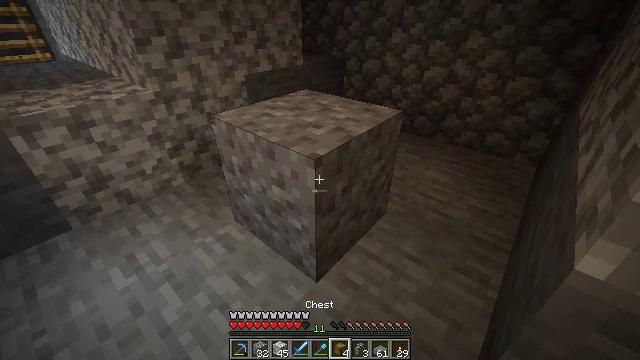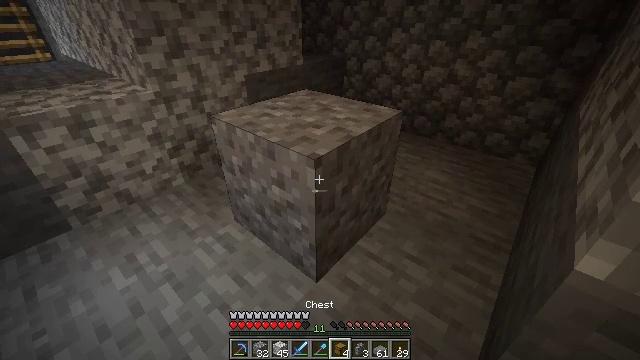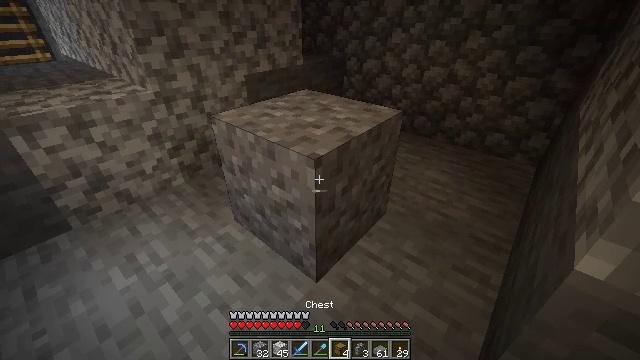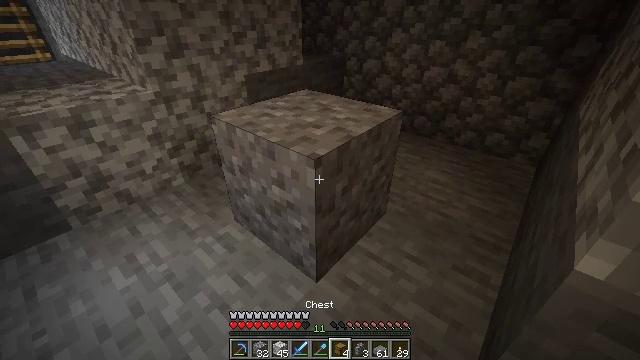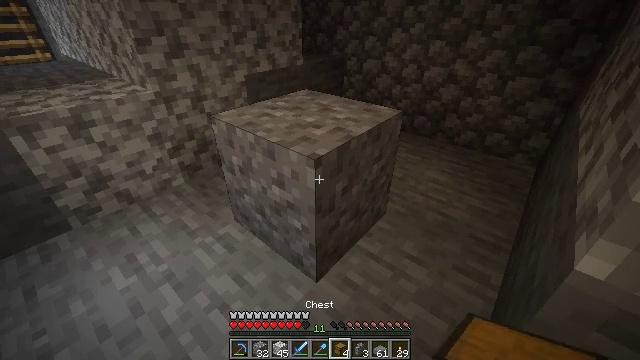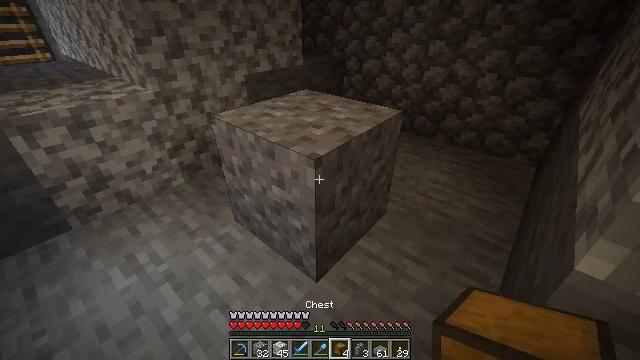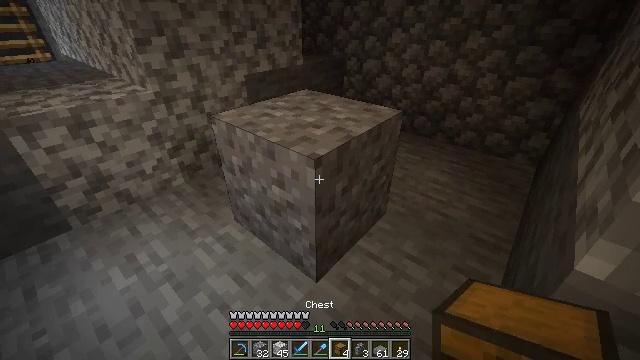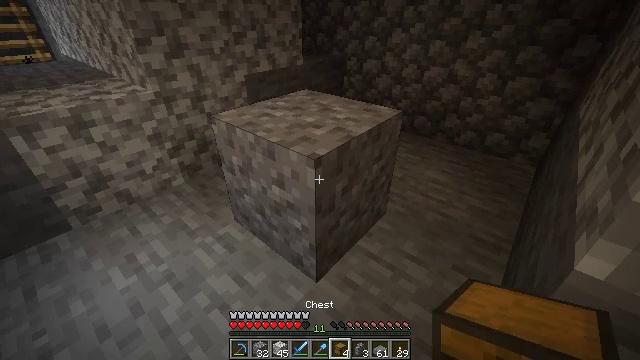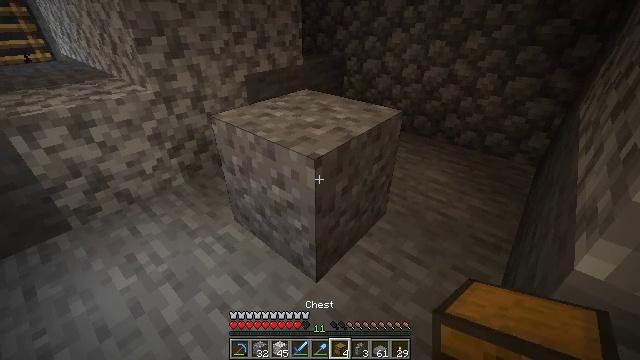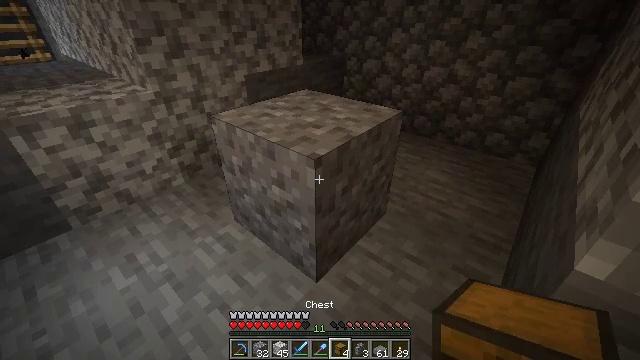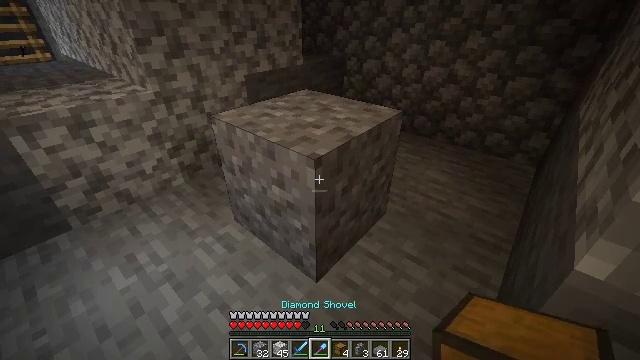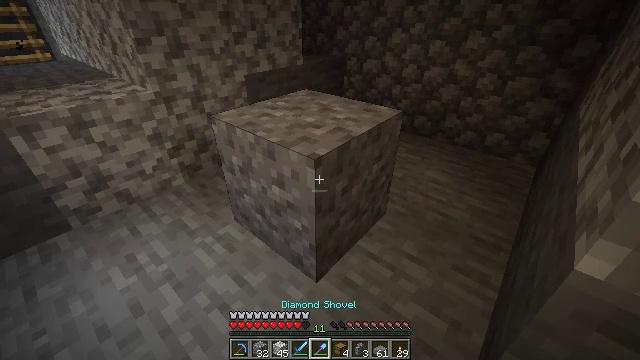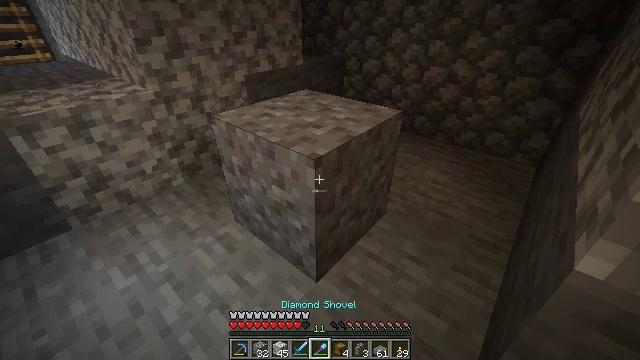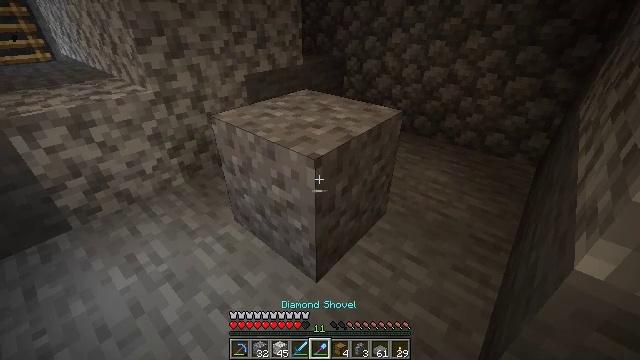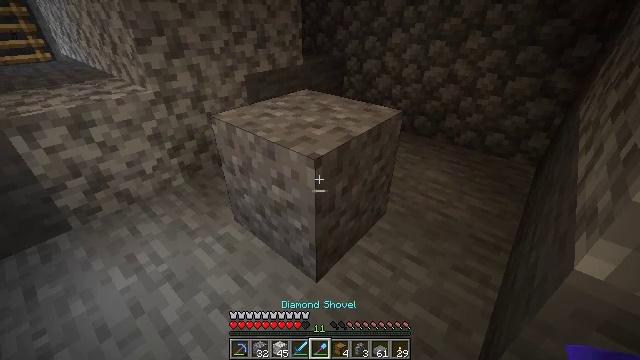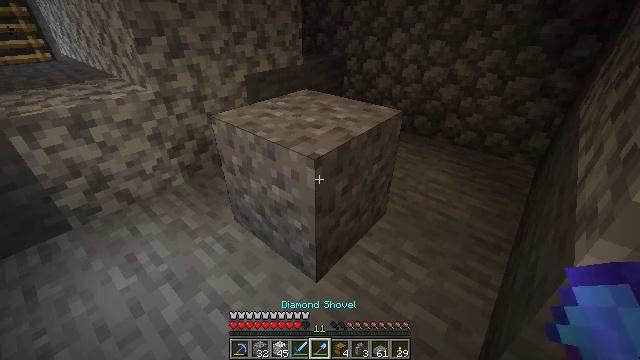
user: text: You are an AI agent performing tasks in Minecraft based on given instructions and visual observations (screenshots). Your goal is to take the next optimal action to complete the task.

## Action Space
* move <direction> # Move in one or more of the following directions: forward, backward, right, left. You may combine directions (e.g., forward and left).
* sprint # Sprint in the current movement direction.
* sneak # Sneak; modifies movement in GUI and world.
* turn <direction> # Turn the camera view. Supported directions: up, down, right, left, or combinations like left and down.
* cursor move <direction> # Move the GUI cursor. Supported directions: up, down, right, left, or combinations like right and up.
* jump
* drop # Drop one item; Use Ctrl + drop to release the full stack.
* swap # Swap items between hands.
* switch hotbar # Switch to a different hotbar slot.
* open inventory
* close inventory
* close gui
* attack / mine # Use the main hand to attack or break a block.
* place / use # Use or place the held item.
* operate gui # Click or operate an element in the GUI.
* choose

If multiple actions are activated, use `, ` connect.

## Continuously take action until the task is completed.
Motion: motion action
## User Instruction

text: Shovel up some gravel.
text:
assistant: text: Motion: no_op
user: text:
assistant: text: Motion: no_op
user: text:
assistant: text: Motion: no_op
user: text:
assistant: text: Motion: no_op
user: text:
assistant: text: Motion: no_op
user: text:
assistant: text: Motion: no_op
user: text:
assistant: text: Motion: no_op
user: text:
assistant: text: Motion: no_op
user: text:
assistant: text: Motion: no_op
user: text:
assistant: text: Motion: no_op
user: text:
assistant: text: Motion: no_op
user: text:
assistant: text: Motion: no_op
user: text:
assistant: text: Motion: no_op
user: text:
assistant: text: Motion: no_op
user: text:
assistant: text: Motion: no_op
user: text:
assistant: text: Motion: no_op
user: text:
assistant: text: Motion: no_op
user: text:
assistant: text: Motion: attack / mine
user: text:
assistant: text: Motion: attack / mine
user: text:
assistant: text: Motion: attack / mine
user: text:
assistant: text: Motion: attack / mine
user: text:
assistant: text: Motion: attack / mine
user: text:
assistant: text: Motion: attack / mine
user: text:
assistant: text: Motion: attack / mine